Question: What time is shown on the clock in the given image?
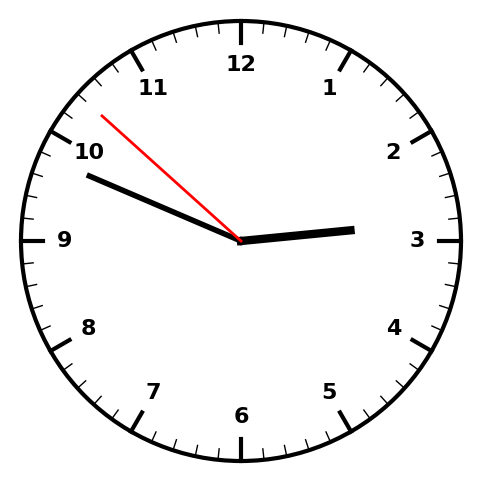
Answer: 02:48:52